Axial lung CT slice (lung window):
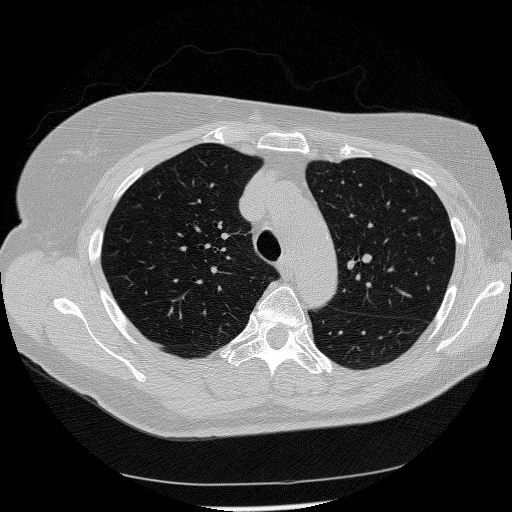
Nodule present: no